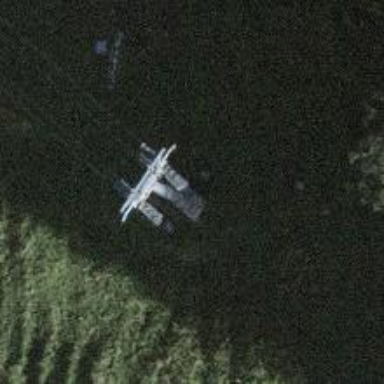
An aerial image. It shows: Pylon for aerialway.